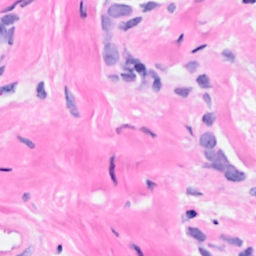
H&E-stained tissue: Breast